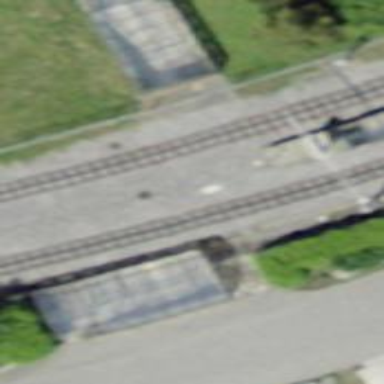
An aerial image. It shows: Narrow-gauge railway track electrified by contact line.